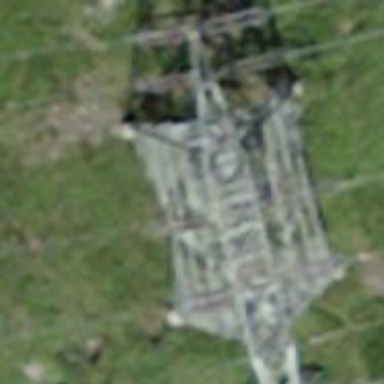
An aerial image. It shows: Three power lines with cables.